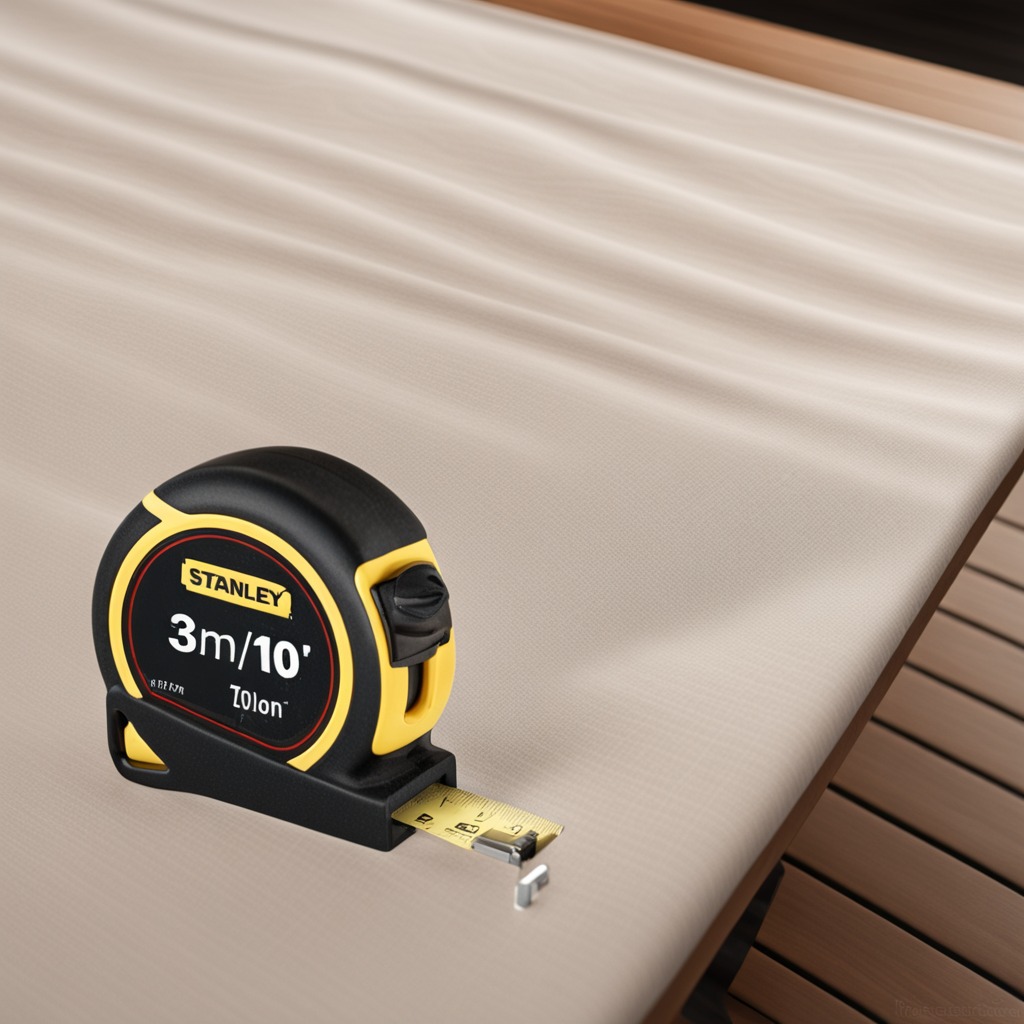
A measuring tape lying on the wooden table in an outdoor workshop during daytime bright natural light soft shadows worn but beneath the cloth.